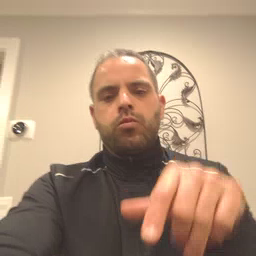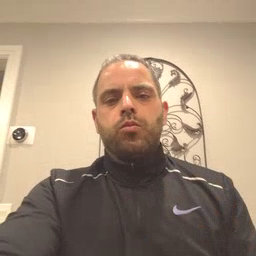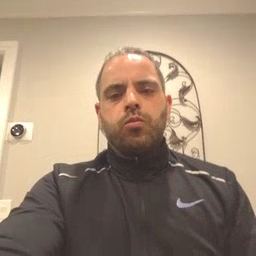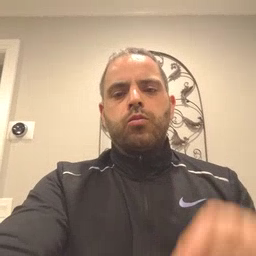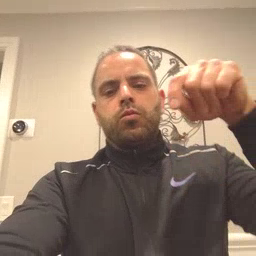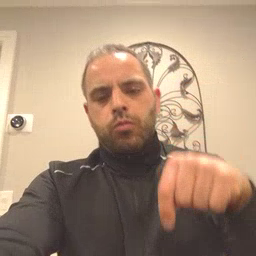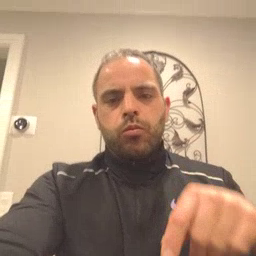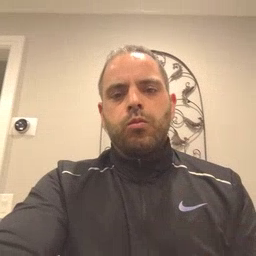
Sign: down